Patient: sex F, age 35
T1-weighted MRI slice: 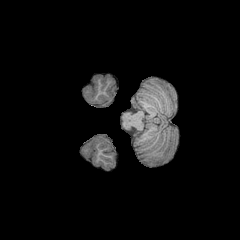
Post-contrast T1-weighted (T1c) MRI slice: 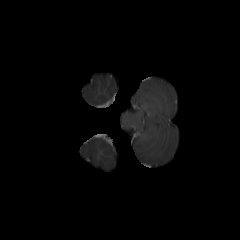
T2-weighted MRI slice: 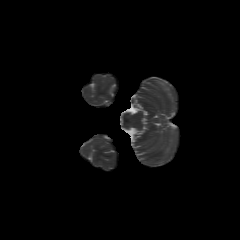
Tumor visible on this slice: no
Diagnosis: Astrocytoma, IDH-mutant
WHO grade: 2